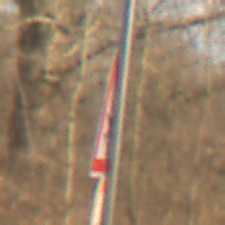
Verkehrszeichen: FlugbetriebRechts
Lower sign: VerbotUeberholenEinspurigeFahrzeuge
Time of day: SunriseSunset
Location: Outdoor (Nature)
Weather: PartlyCloudy
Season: NotSpecified
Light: Natural